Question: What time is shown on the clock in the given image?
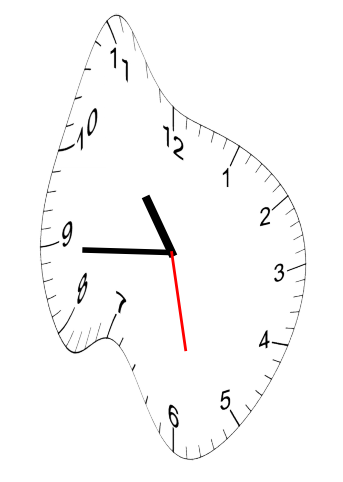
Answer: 10:44:28